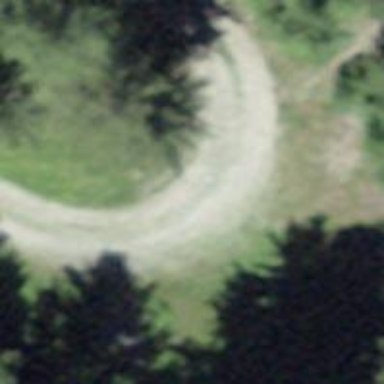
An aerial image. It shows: Service road with ground surface.